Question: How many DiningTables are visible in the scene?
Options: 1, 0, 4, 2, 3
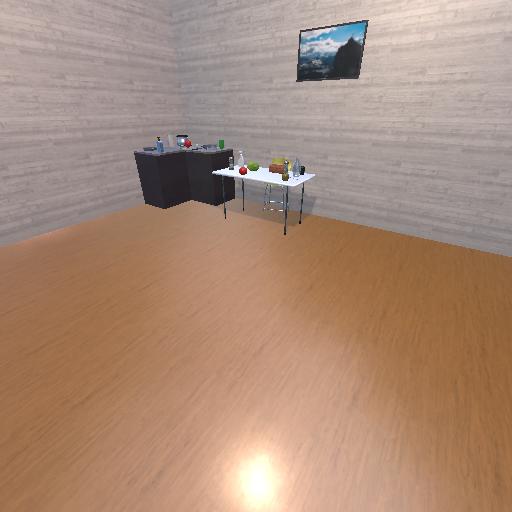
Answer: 1